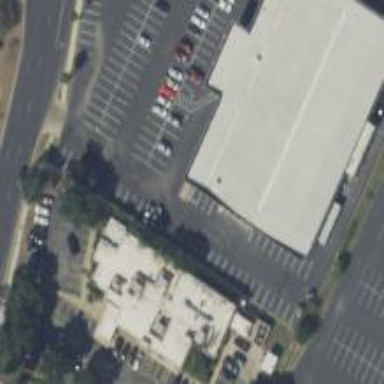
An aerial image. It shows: Retail building.